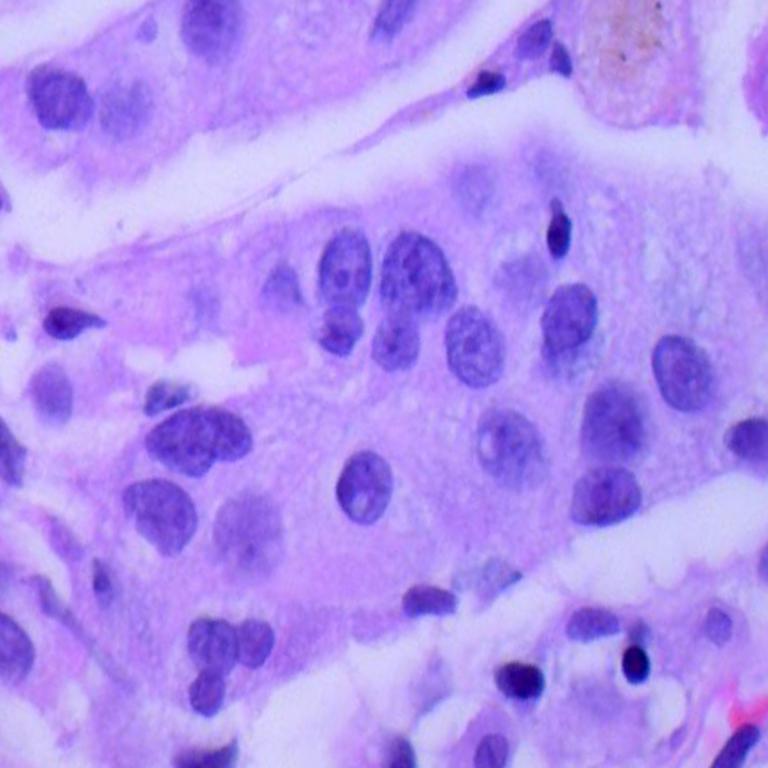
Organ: lung
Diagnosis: adenocarcinomas